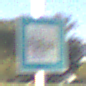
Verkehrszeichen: Polizei
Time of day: MorningAfternoon
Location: Outdoor (Nature)
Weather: PartlyCloudy
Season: NotSpecified
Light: Natural